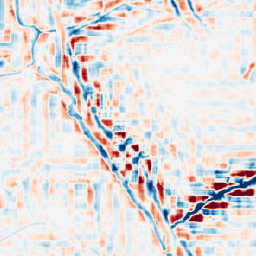
Category: wavelet
Decomposition family: wavelet_reverse_biorthogonal
Decomposition parameters: wavelet: rbio3.5
level: 4
Upsampling method: lanczos
Upsampling parameters: scale: 2
Upsampling scale: 2